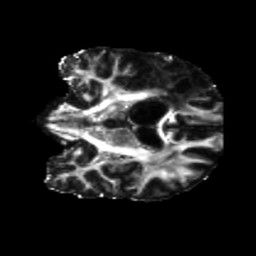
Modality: FA
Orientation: coronal
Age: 61
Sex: male
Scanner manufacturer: siemens
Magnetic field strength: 3 T
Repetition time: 5.25 s
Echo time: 0.08 s